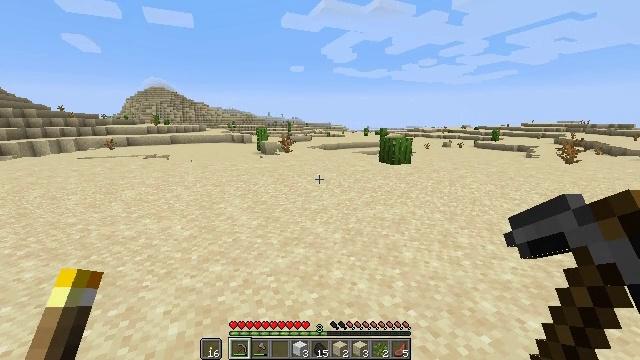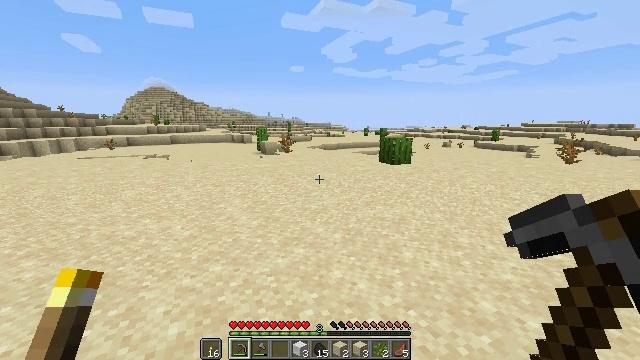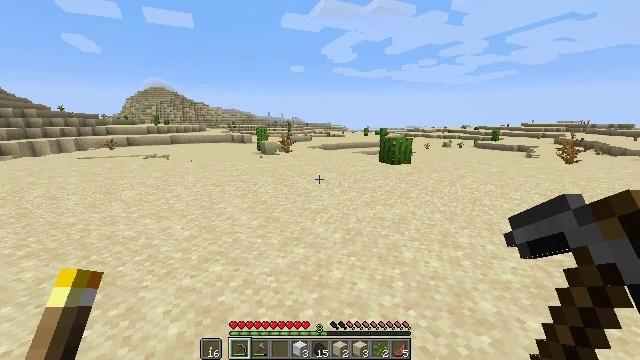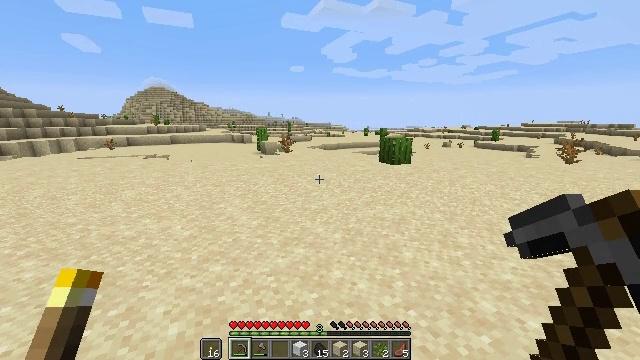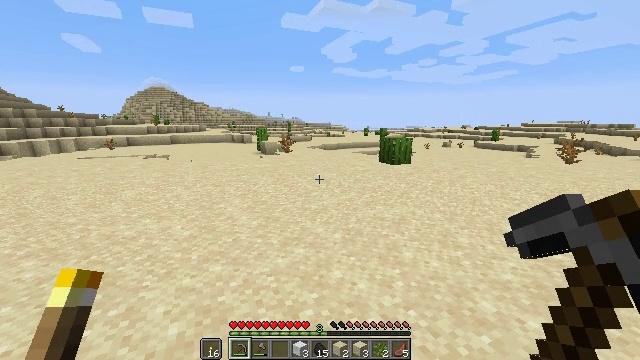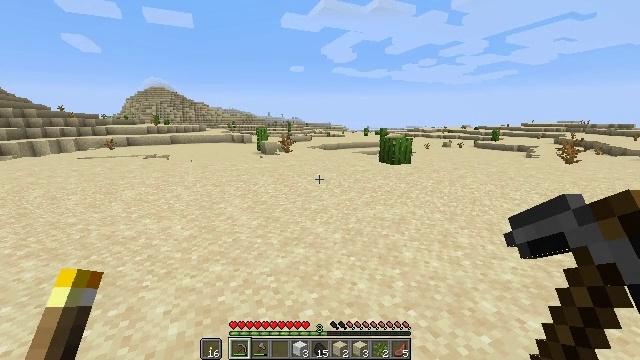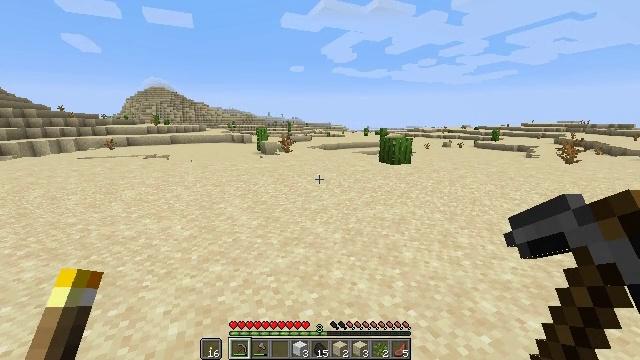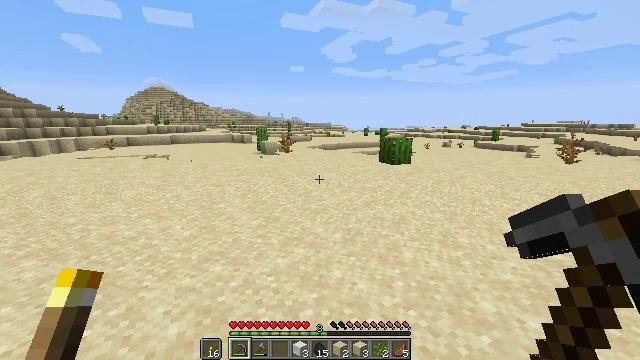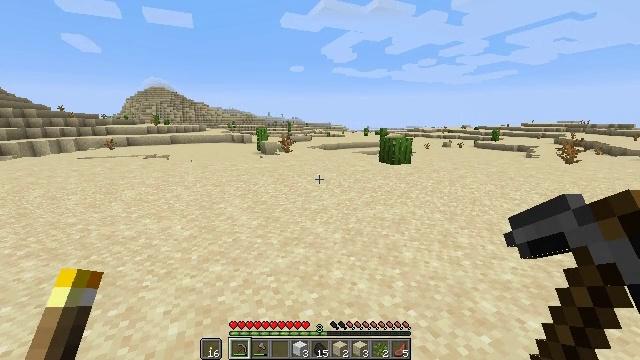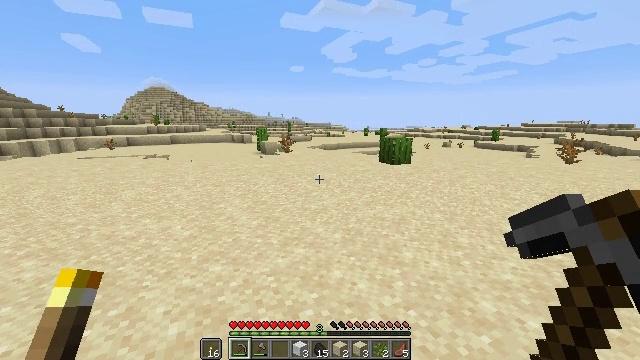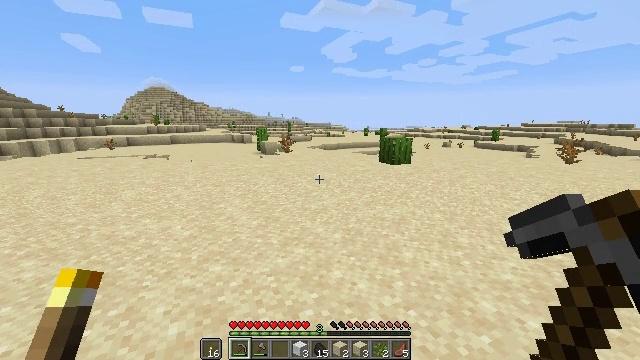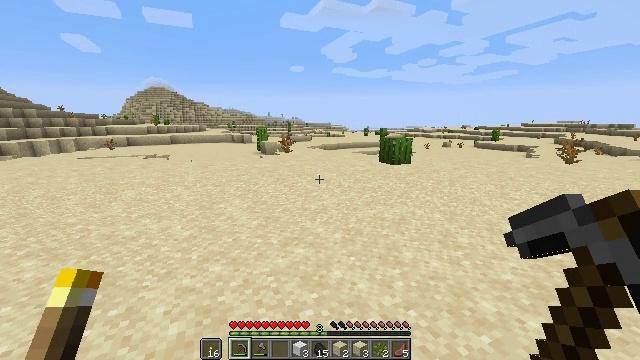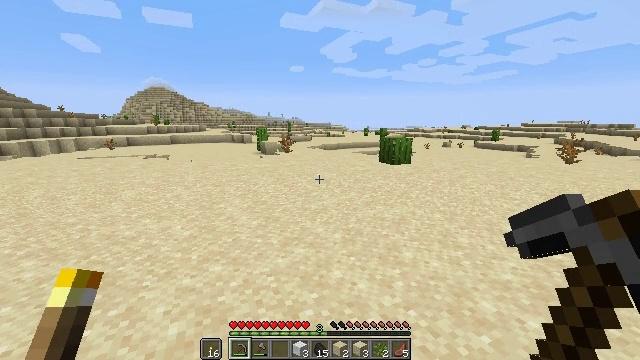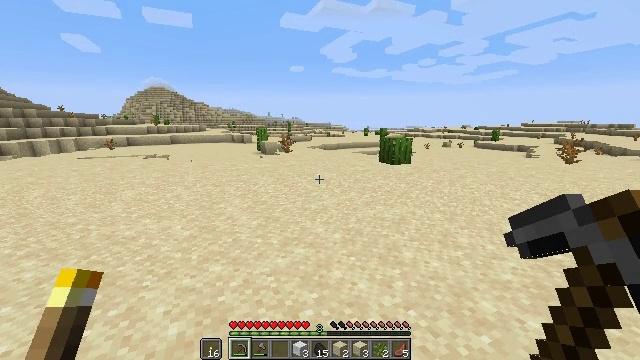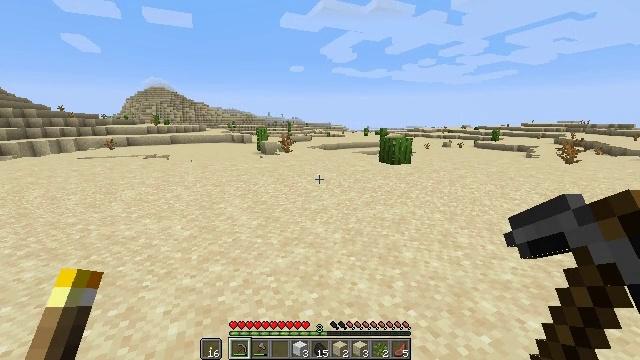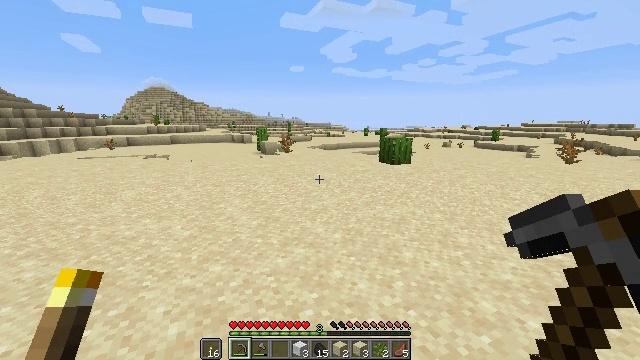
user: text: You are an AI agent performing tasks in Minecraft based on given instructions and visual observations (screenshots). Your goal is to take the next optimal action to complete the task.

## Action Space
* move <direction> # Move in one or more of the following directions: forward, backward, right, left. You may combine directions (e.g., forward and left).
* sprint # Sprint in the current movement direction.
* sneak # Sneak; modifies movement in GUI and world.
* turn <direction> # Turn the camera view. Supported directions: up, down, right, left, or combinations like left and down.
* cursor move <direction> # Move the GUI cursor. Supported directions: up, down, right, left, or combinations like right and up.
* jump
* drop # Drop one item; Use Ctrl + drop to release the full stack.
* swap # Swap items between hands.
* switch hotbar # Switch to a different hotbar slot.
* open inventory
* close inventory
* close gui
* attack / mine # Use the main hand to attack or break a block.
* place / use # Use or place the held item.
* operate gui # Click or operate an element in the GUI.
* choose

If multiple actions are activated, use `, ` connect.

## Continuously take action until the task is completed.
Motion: motion action
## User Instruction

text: Collect the dead bush from dry areas.
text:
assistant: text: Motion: no_op
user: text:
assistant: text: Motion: no_op
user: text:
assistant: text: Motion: no_op
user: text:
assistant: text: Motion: no_op
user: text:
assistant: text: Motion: no_op
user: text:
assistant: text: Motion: no_op
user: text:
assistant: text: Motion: no_op
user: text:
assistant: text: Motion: no_op
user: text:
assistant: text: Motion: no_op
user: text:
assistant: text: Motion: no_op
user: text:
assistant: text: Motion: no_op
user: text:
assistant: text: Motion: no_op
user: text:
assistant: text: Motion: no_op
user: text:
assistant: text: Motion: no_op
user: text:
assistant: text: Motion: no_op
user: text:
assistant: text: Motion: no_op
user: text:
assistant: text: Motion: no_op
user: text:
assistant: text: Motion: no_op
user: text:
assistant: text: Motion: no_op
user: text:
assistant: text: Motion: no_op
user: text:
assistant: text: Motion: no_op
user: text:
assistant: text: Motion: no_op
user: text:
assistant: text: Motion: no_op
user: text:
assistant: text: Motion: no_op
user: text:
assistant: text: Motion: no_op
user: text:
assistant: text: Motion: no_op
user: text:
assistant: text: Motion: no_op
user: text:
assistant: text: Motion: no_op
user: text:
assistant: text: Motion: no_op
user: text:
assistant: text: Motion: no_op